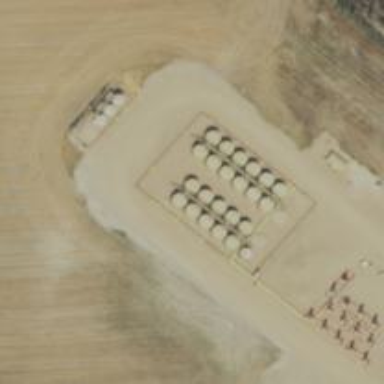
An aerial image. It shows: Storage tank that is man-made.